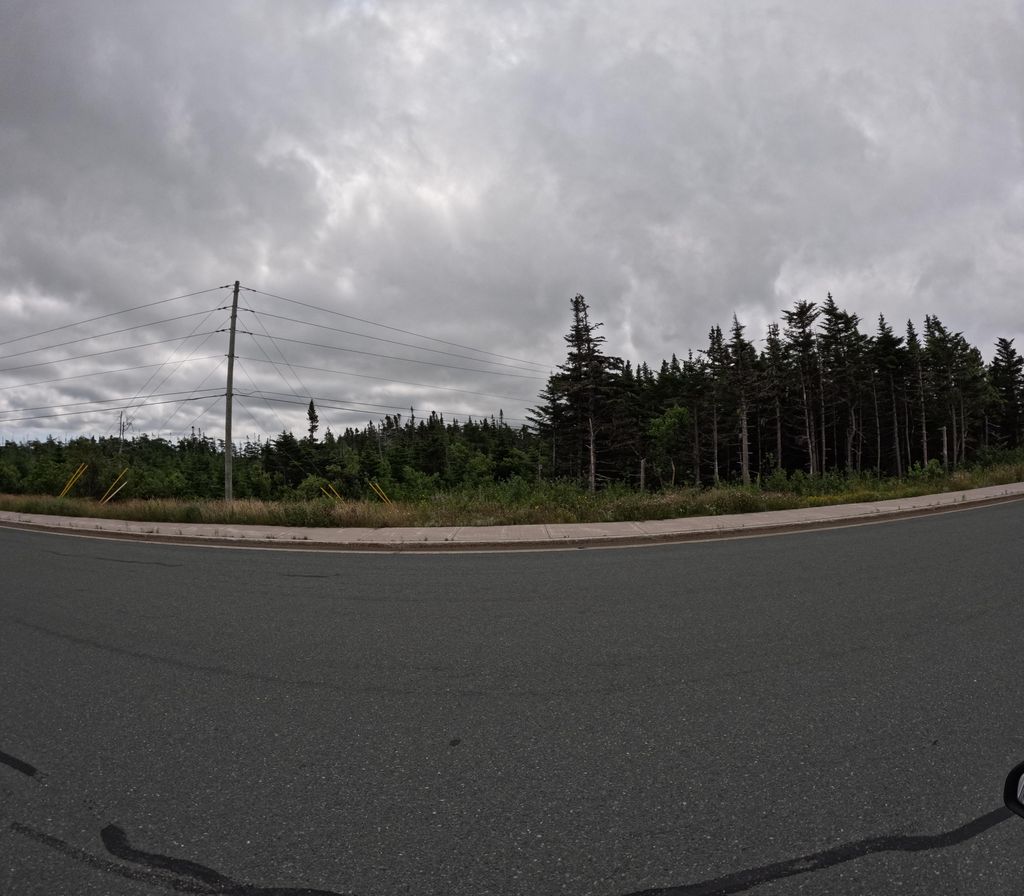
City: st_johns